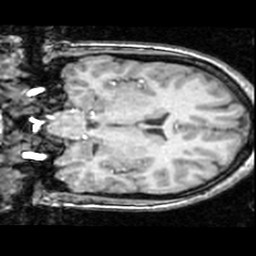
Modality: T1w
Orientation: coronal
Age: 13
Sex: female
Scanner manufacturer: ge
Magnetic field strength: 1.5 T
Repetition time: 0.03333 s
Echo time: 0.008 s